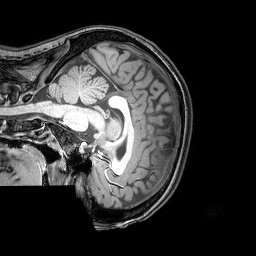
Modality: T1w
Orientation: sagittal
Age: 22
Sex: female
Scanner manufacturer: philips
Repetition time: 0.008185 s
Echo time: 0.00376 s